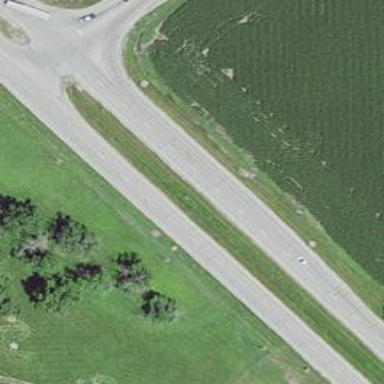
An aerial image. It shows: Primary highway.